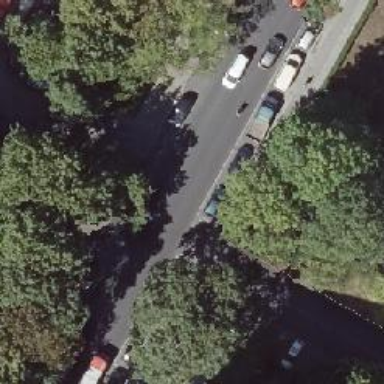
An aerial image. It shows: Residential road with asphalt surface. The road has sidewalks on both sides with separate parking spaces.